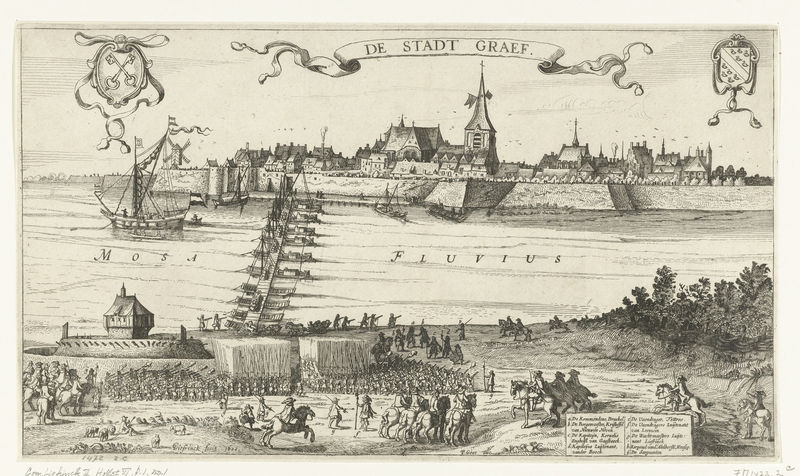
Titel: Aankomst van de schutterij van Leiden te Grave
Künstler: Cornelis (II) Liefrinck
Standort: Amsterdam
Institution: Rijksmuseum
Schlagwörter: bäume, fluss, menschen, stadt, zeichnung, band, natur, brücke, kirche, boot, boote, pferde, reiter, turm, schiff, schrift, ansicht, soldaten, festung, militär, wappen, karte, kavallerie, schlüssel, aufriss, spruchband, schriftband, mosel, schlüssek, schriftban, stichfluss, raef, graef, sprcuhband